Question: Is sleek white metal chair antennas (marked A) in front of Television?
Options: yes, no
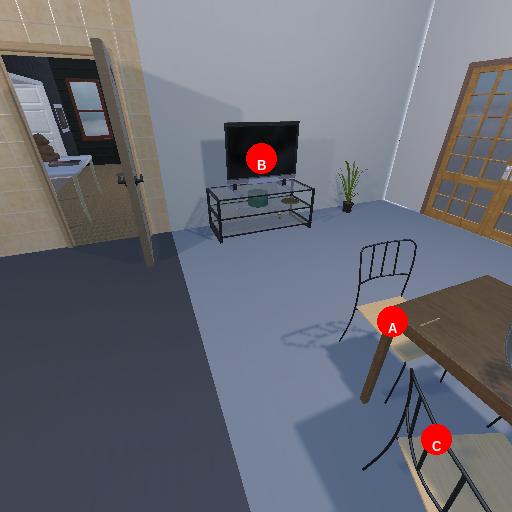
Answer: yes